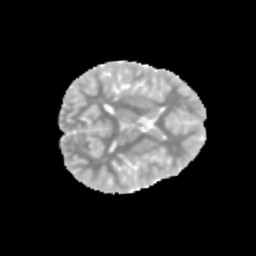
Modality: MD
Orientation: axial
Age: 12
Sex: male
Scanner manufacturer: siemens
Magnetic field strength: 3 T
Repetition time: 3.8 s
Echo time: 0.07 s